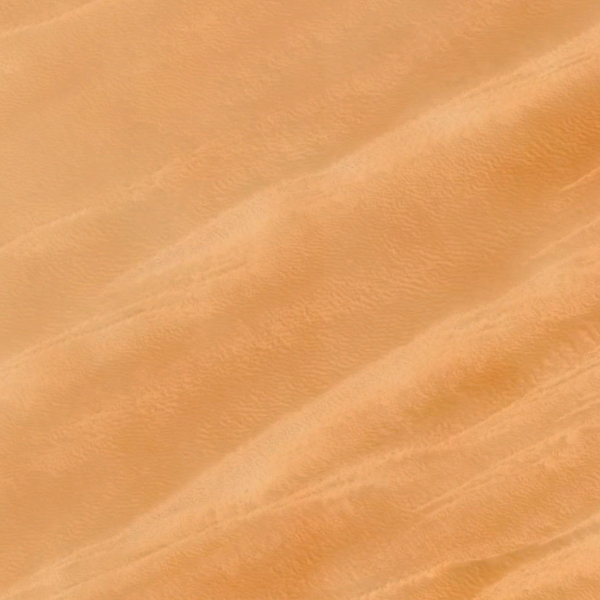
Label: Desert